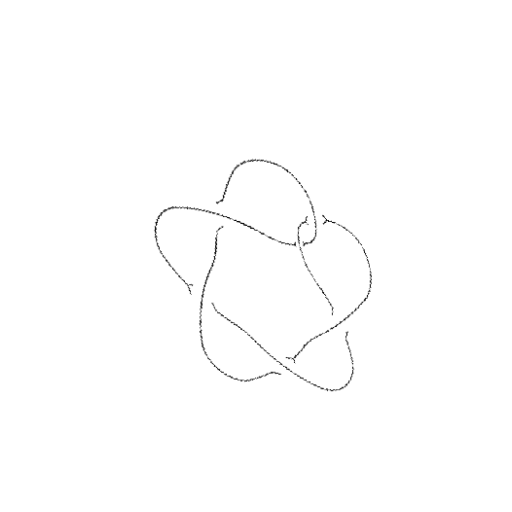
Crossing number: 6